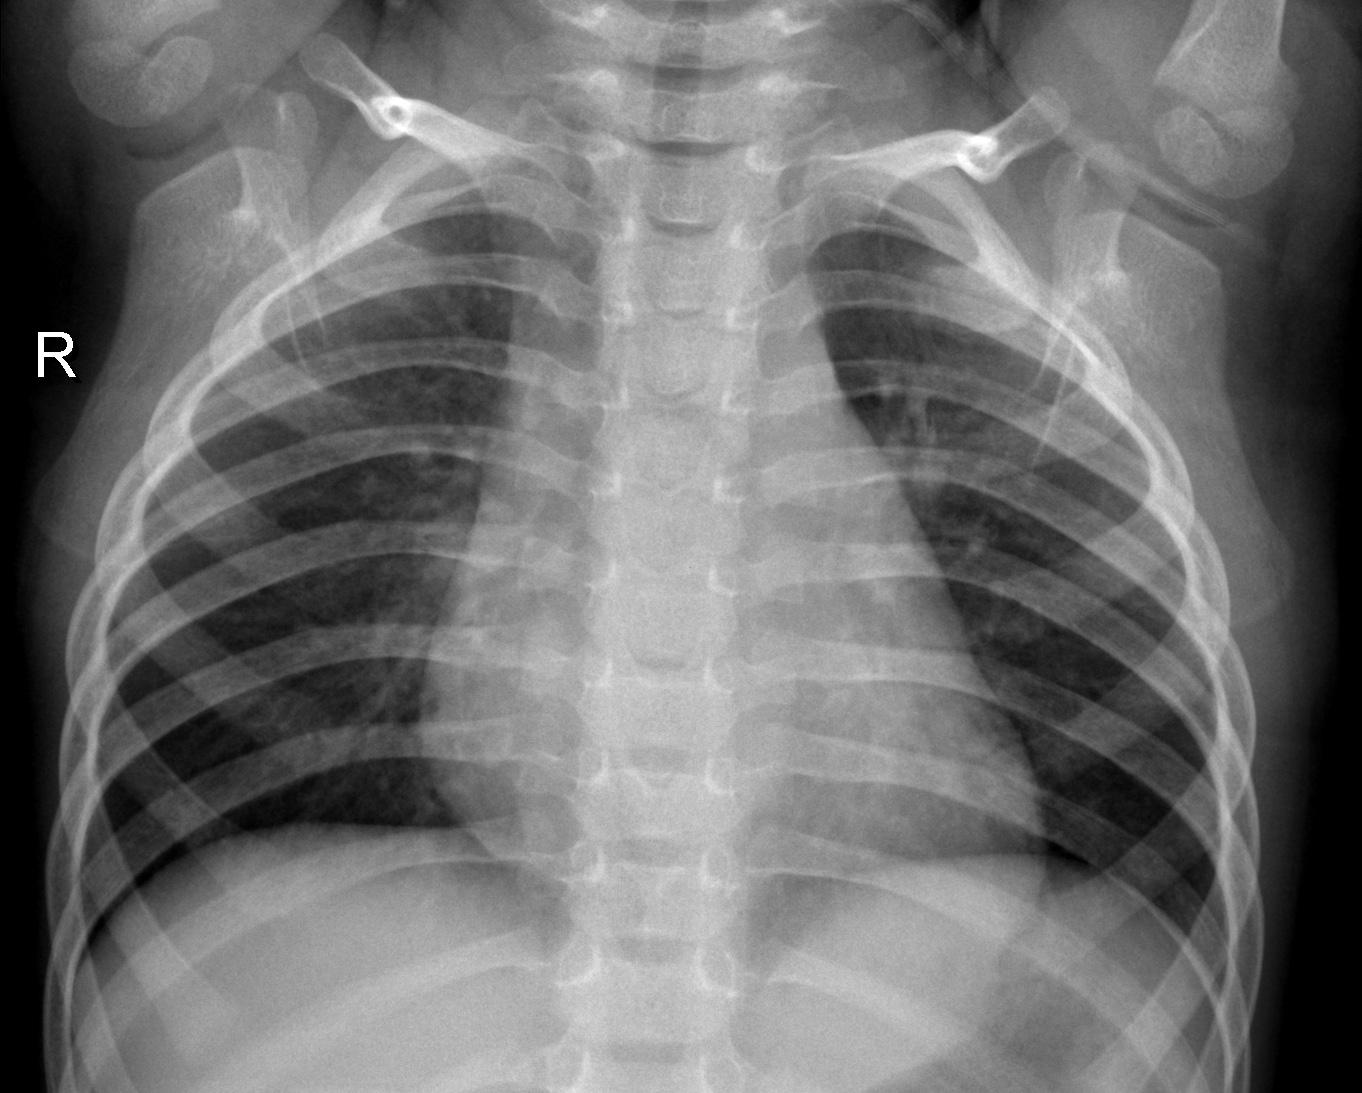
Diagnosis: NORMAL